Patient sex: M
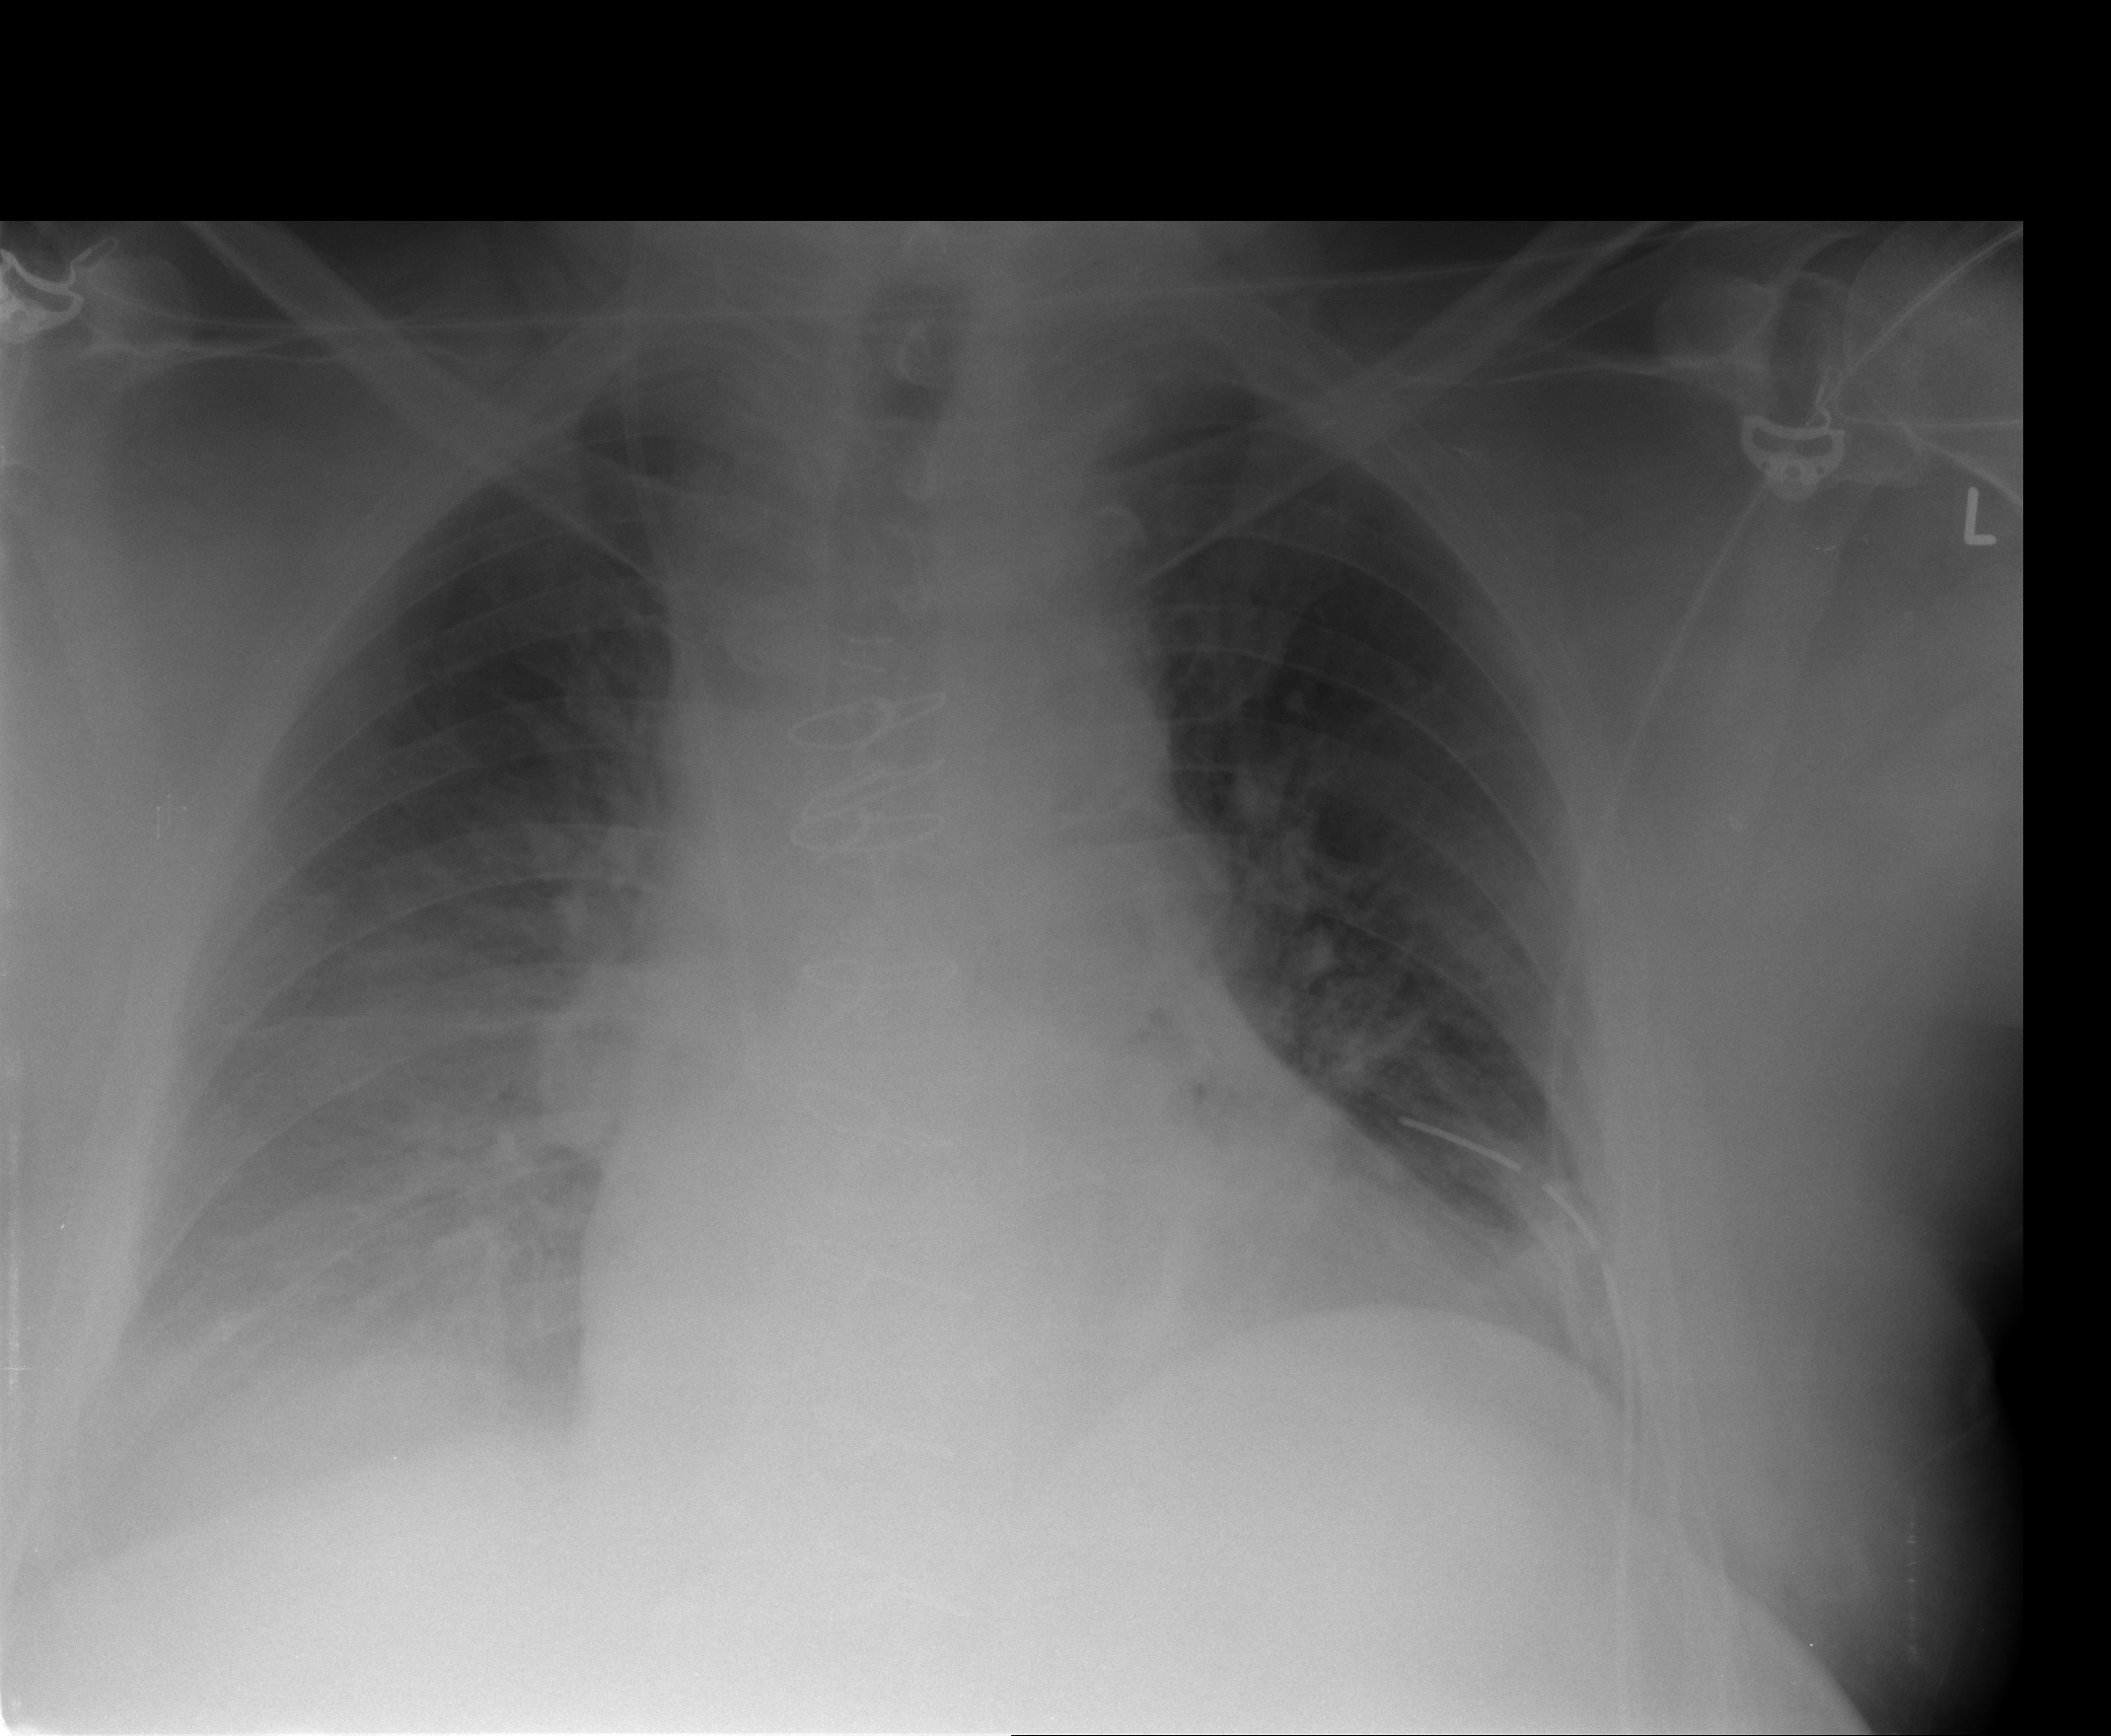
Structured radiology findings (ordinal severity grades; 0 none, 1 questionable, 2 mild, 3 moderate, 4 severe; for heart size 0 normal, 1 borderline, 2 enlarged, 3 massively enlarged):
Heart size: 2
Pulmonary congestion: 2
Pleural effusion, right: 2
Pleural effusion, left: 0
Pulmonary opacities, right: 0
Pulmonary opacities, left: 0
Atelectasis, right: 3
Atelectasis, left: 2